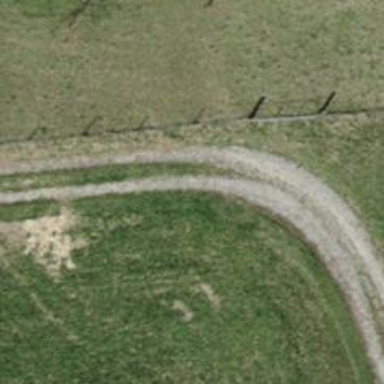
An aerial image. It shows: Gravel track of grade3 type.